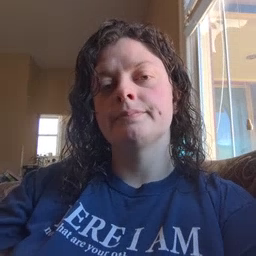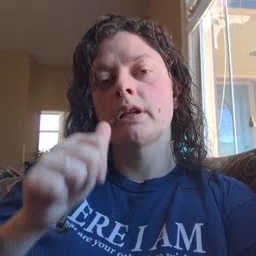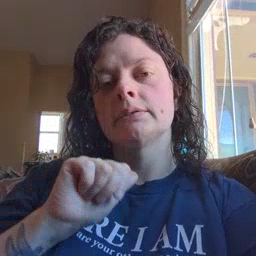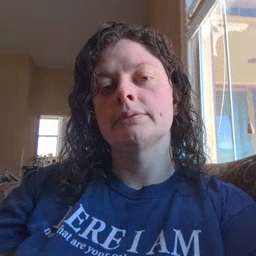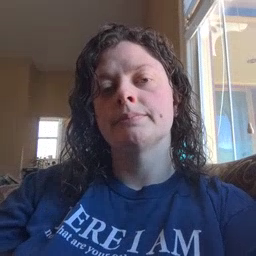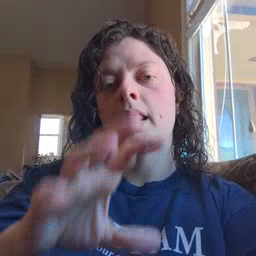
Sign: aunt